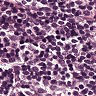
Metastatic tissue present: no